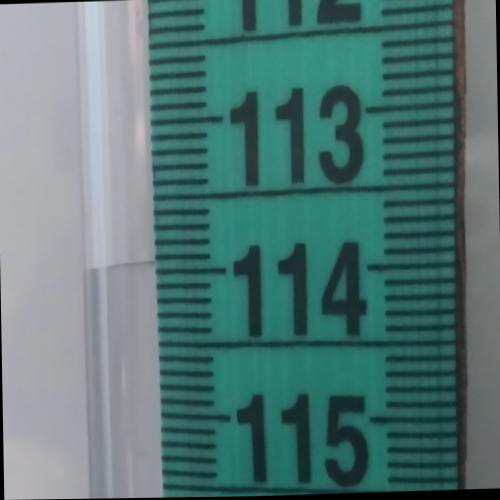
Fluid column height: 113.9 cm